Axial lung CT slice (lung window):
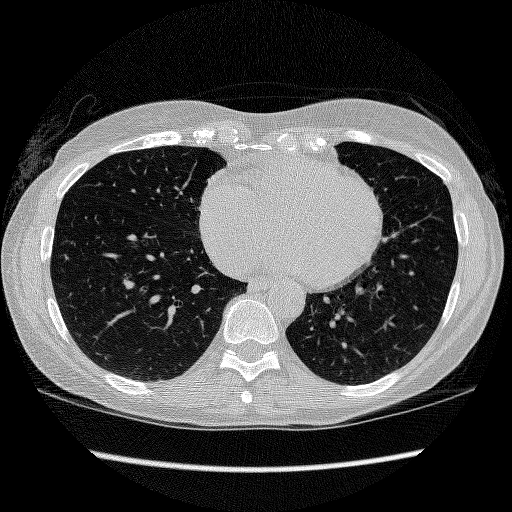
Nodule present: no